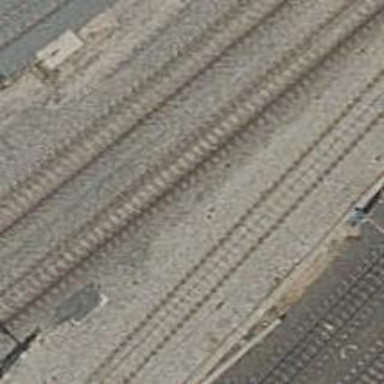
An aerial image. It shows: Railway track with contact line for electrification.